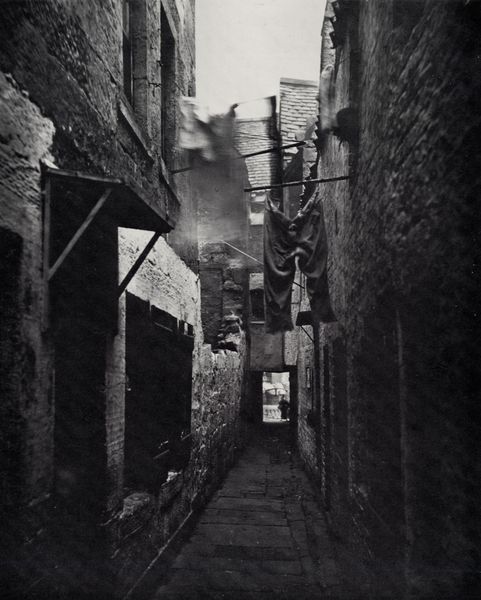
Titel: Nahaufnahme, Nr. 101 High Street
Künstler: Thomas Annan
Institution: unbekannt
Schlagwörter: dunkel, felsen, himmel, körper, mann, schatten, weiß, stadt, wäsche, fenster, frau, grau, hell, hintergrund, holz, kleid, kleider, licht, schwarz, strasse, tür, dach, gebäude, haus, weg, alt, hemd, hose, jacke, wand, architektur, arm, falten, kleidung, lang, mensch, stein, steine, einsamkeit, häuser, wind, brücke, einsam, hütte, pfad, qualm, rauch, boden, dunkelheit, figur, realismus, reich, schnur, stoff, stoffe, person, england, dachziegel, fensterläden, stock, enge, fassade, fassaden, gasse, italien, perspektive, pflaster, trocknen, türen, venedig, wohnhäuser, wäscheleine, wäscheleinen, hosen, leine, fels, dorf, dächer, giebel, mauer, ziegel, nebel, backstein, hütten, türe, fabrik, laden, arbeiter, seile, falte, wohnung, jeans, tshirt, schmal, balken, durchgang, allein, hoch, hoh, abbild, tor, halle, unscharf, foto, fotografie, photographie, wände, eingang, eingänge, eng, gang, ruelle, fensterladen, ruine, schmutz, wohnhaus, stangen, durchblick, mauerwerk, zentralperspektive, schwarz-weiß, pflasterstein, pflastersteine, bordstein, photo, gemäuer, tore, öffnung, putz, verwischt, mauern, zentral, industrialisierung, florenz, ziegeldach, dreck, schemen, vordach, armut, fotographie, pullover, streben, aufnahme, tunnel, strass, baracke, wohnungen, backsteine, dreckig, shirt, hinterhaus, öffnungen, fabriken, satteldach, neapel, hallen, dokumentation, abfall, steinwand, hochhäuser, rolladen, viertel, unschärfe, schmutzig, unverputzt, russe, tüt, beinkleider, top, italine, baracken, abwesenheit, fluchtpunktperspektive, wirkung, arbeiterviertel, armenviertel, gosse, aleine, arbeiterwohnungen, barake, baraken, jeand, mauerbruch, napoli, schund, slums, sozialrealismus, tunnelwirkung, verarmt, vierkanthölzer, enge gasse, wäschleine, mensch am ende des tunnels, mugasse